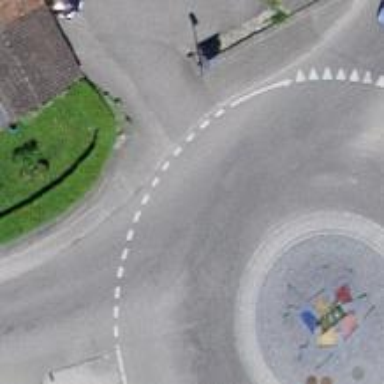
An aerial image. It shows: Primary highway with asphalt surface leading to roundabout.